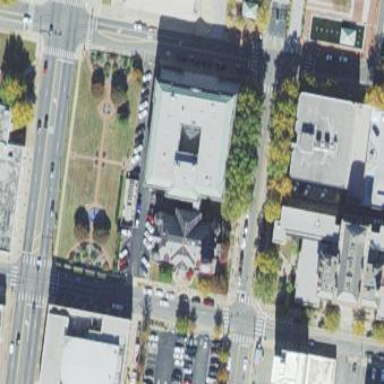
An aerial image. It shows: Courthouse building.